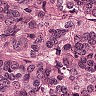
Metastatic tissue present: yes